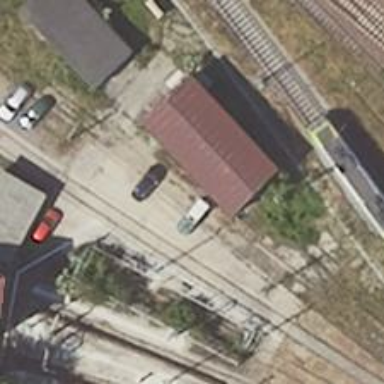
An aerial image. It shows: Abandoned railway yard.